Field crop: tomato
Growth stage: 2
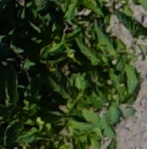
Species: tomato